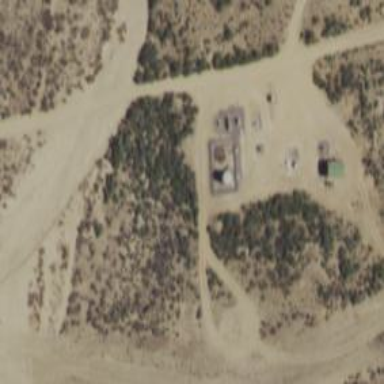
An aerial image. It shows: Storage tank that is man-made.